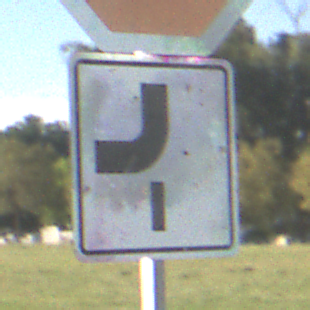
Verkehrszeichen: VerlaufVorfahrtsstrasse7
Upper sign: Stop
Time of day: MorningAfternoon
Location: Outdoor (Nature)
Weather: PartlyCloudy
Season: NotSpecified
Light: Natural